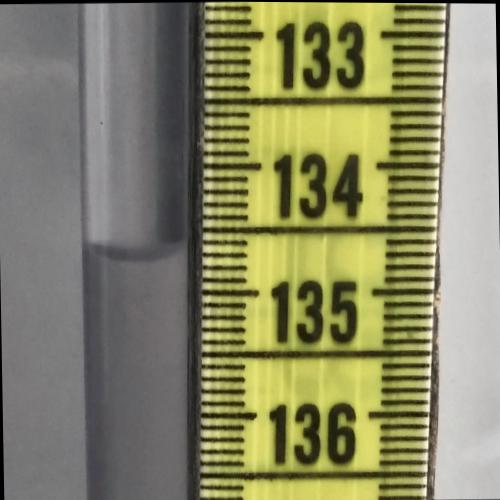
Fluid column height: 134.7 cm